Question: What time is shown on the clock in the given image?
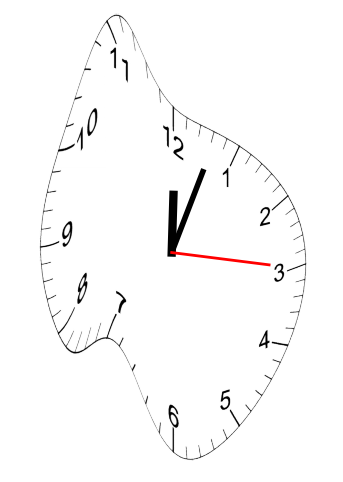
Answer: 12:03:15